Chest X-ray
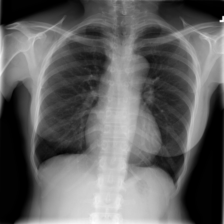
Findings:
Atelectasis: negative
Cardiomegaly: negative
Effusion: negative
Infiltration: positive
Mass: negative
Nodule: negative
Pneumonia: negative
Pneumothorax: negative
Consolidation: negative
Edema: negative
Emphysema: negative
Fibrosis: negative
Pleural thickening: positive
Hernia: negative